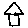
Label: house